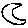
Label: moon